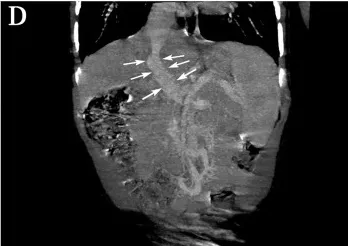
Abdominal ultrasound and contrast-enhanced computed tomography (CT) were performed before interventional therapy. Contrast-enhanced CT showed the presence of direct communication between PV and IVC (arrows).
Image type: radiology (ct)